Here is a 2-D grayscale rendering of raw bearing vibration samples (signal-to-image). Classify the bearing condition as one of: normal, inner_race, outer_race, ball.
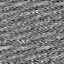
Answer: normal